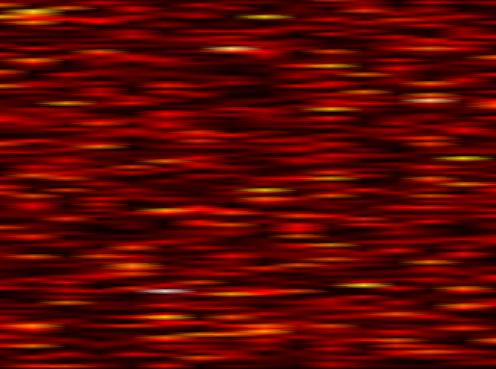
Label: FOFDM